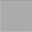
Piece: xx